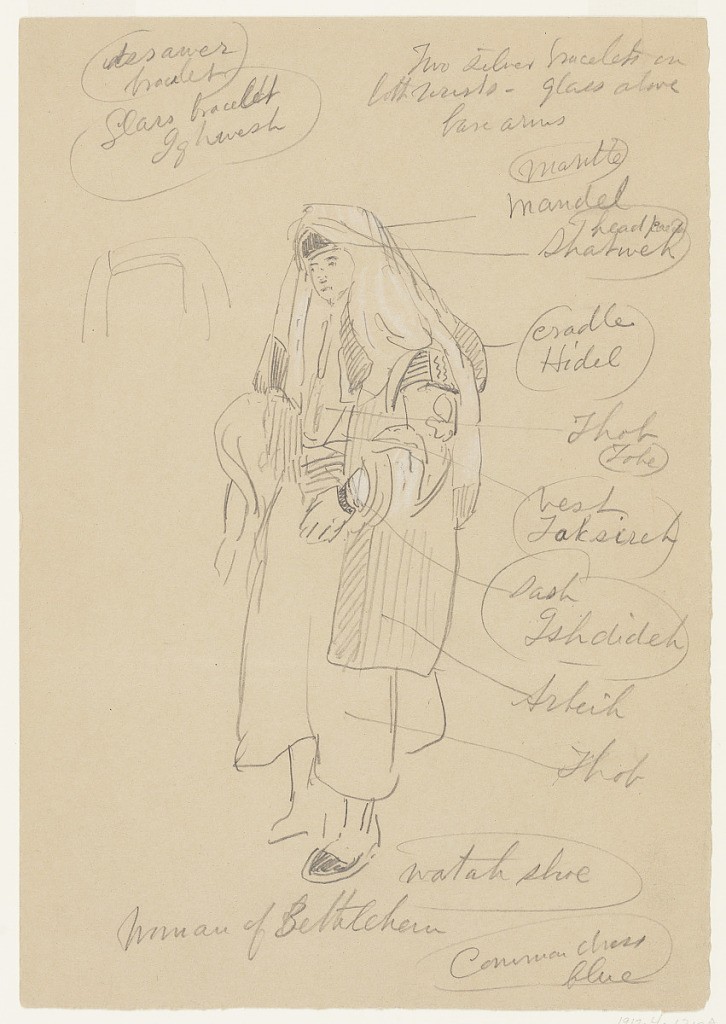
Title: Woman of Bethlehem
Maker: Frederic Edwin Church, American, 1826–1900
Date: February 12, 1868
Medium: Graphite and white gouache on tan laid paper; verso: graphite
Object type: Drawing
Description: Full-length figure sketch of a woman in Bethlehem, Palestine, viewed obliquely and shown wearing a variety of draped clothing. Each item of clothing is assiduously noted in the right margin. At the time (and even today), women of this region often wear a cotton inner garment called a thob which might be blue or white and was worn with a folded girdle of striped fabric. Over this might be worn a striped sleeveless topcoat similar to the men's, but shorter and narrower. In Bethlehem, married women wore the shatweh, a stiffened cloth or felt cap decorated with embroidery or sometimes stitched with coins. It was sometimes covered in a headcloth.

Verso: Loose figure sketch of a young peasant boy near Bethlehem, Palestine. He wears a white tarboosh cap and a small strip around his waist with otherwise draped clothing.